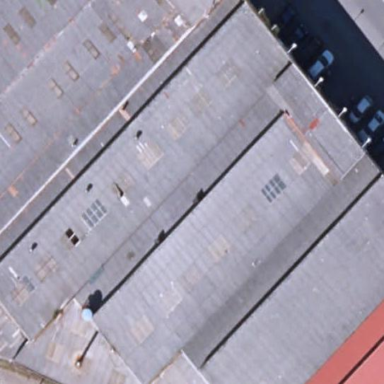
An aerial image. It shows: Industrial building.